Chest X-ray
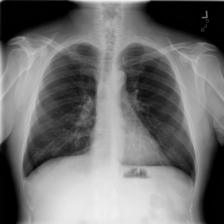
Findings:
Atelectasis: negative
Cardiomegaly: negative
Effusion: negative
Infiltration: negative
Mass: negative
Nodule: negative
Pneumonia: negative
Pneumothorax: negative
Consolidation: negative
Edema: negative
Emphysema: negative
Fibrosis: negative
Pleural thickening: negative
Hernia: negative